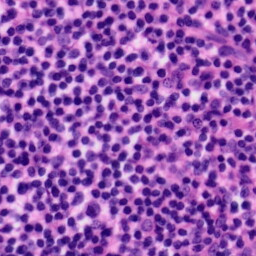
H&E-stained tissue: Tonsil